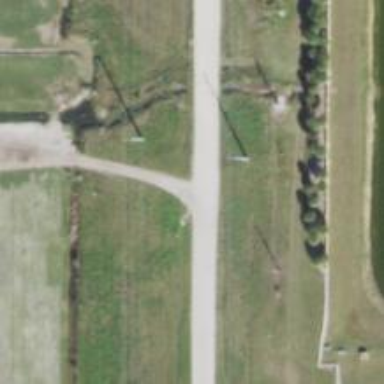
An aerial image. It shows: Power pole.